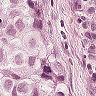
Metastatic tissue present: yes